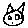
Label: cat